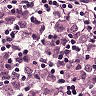
Metastatic tissue present: yes